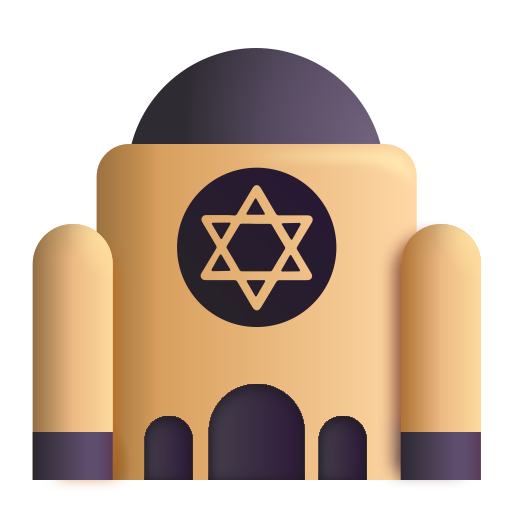
synagogue color